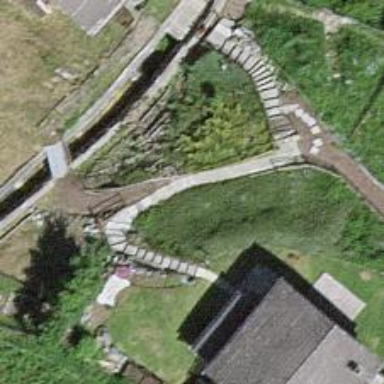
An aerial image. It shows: Footway.